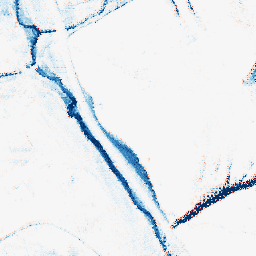
Category: morphological
Decomposition family: morphological_rect
Decomposition parameters: operation: closing
width: 20
height: 10
Upsampling method: regularized
Upsampling parameters: scale: 2
lambda_reg: 0.1
Upsampling scale: 2